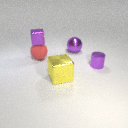
large red rubber sphere to the left of large yellow metal cube